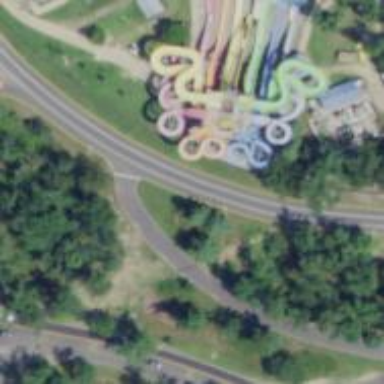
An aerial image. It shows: Water slide attraction.